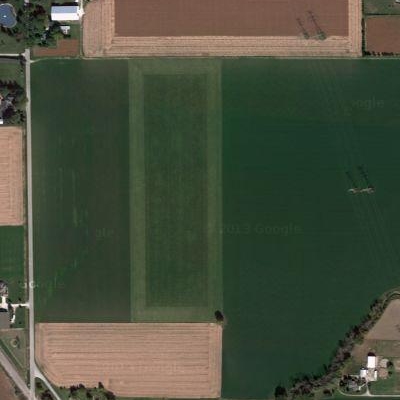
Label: bField